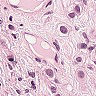
Metastatic tissue present: yes